Question: I have a 'UITextView'. I'm adding it some texts that written in my 'UITextField' by using 'append()' method. I'm trying to remove the last line of my 'UITextView' but I found just 'removeLast()' method. Is there any method in swift for removing just the last line or should I write a method myself for it? If I should write a method, how can I write?
As you see in the picture, what I'm trying to do is filling the 'UITextField' and saving them to 'UITextView'. When I press the "clear" button, I want it to remove just the last line of 'UITextView' (in this picture it is Jane Doe UNKNOWN).
'''
class ViewController: UIViewController {
@IBOutlet weak var firstName: UITextField!
@IBOutlet weak var lastName: UITextField!
@IBOutlet weak var dpt: UITextField!
@IBOutlet weak var textView: UITextView!
@IBAction func save(_ sender: UIButton) {
textView.text.append(firstName.text! + " " + lastName.text! + " " + dpt.text! + "
")
}
@IBAction func clear(_ sender: UIButton) {
}
@IBAction func cancel(_ sender: UIButton) {
firstName.text = " "
lastName.text = " "
dpt.text = " "
}
}
'''

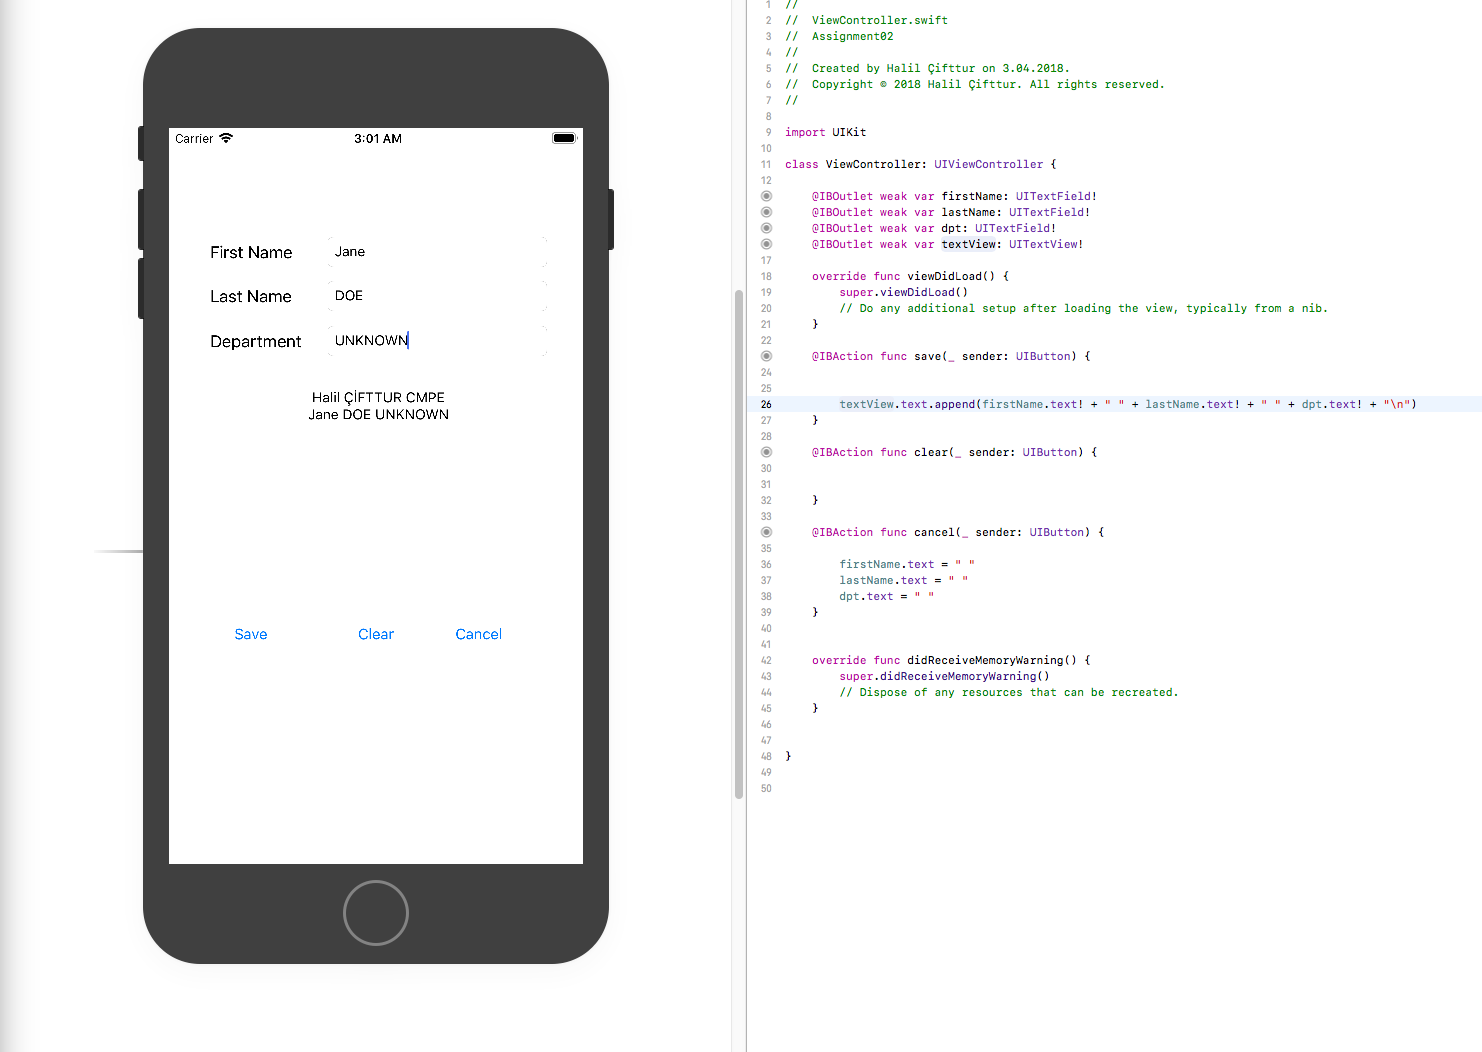
Answer: Based on your new information; I would suggest that you are actually wanting to be able to store a group of information (first name, last name and department) and delete the group as a whole. It may be more efficient to store the information as a struct and then store the people in an array. Then you can display the people in the array and manipulate them more easily. For example inside your class:
'''
struct Person {
var first: String
var last: String
var dept: String
}
// Declare an empty array of people
var arrayOfPeople: [Person] = []
@IBAction fun save(_ sender: UIButton) {
let newPerson = Person(first: firstName.text, last: lastName.text, dept: dpt.text)
arrayOfPeople.append(newPerson)
}
'''
Then you can manipulate the array easily, and have a separate function to display the results of the array however you like (eg, in a textView if you really want; more commonly in a table)